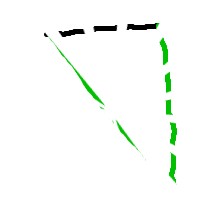
Shape: triangle